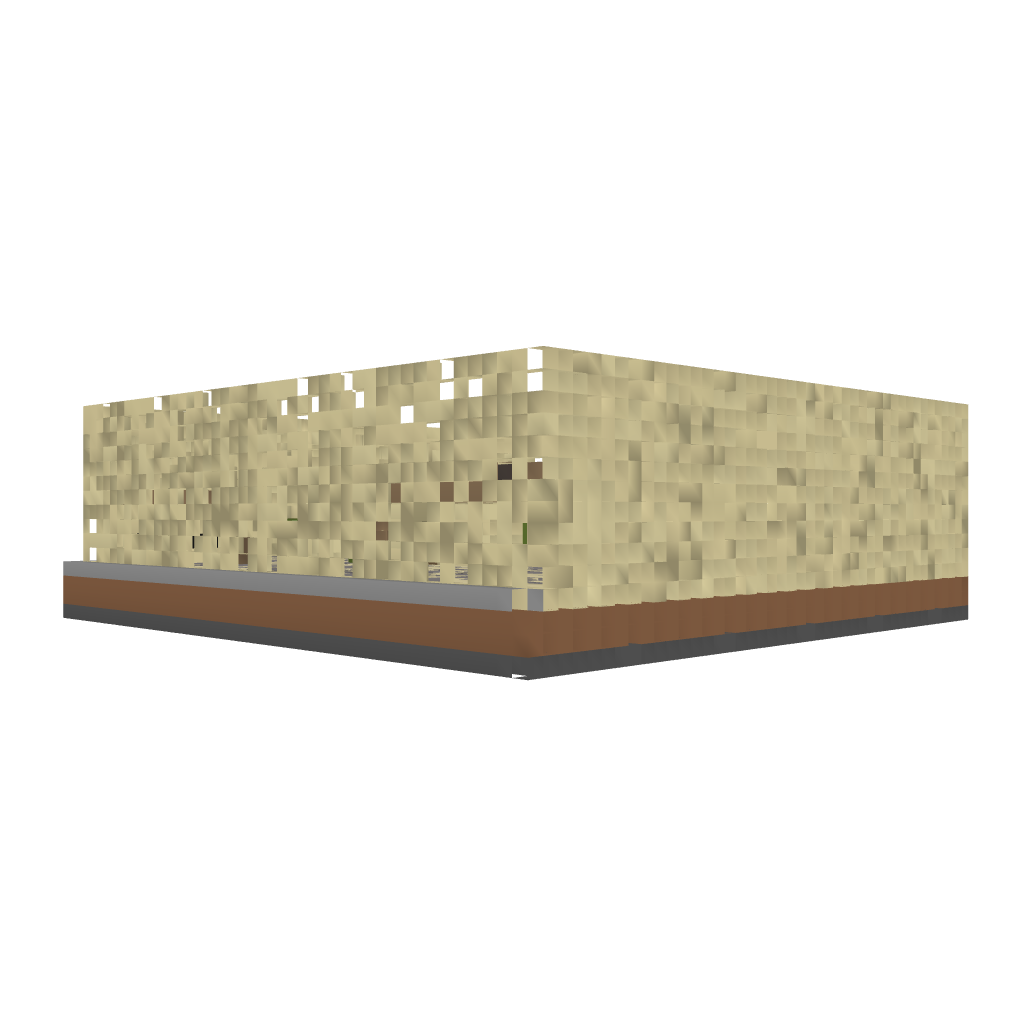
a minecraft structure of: SandArena v1